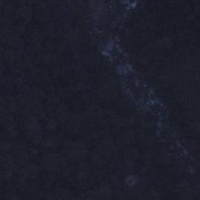
EUNIS habitat code: 43
Species observed at this site:
Rana temporaria